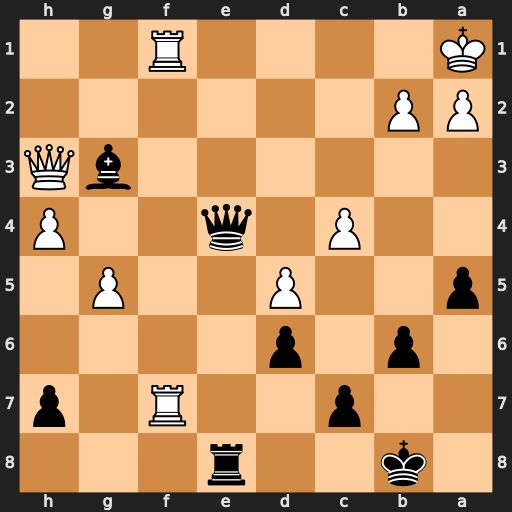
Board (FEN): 1k2r3/2p2R1p/1p1p4/p2P2P1/2P1q2P/6bQ/PP6/K4R2
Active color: b
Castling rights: -
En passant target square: -
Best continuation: Qe1+ Rxe1 Rxe1#